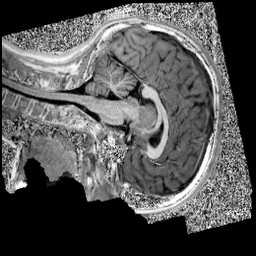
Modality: UNIT1
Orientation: sagittal
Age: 11
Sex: female
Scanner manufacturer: siemens
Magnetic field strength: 3 T
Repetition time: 4 s
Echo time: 0.00303 s